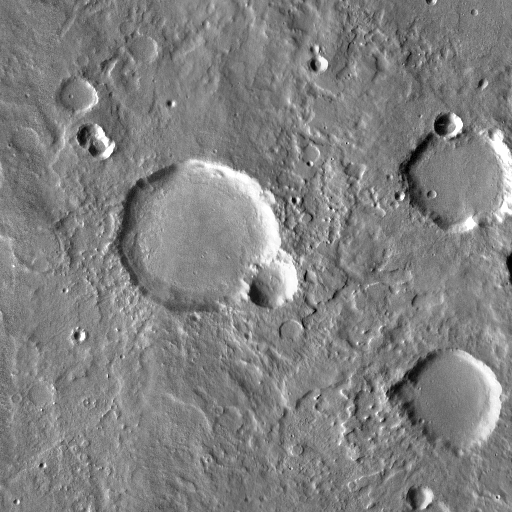
Crater classes present: Background, Other, Buried